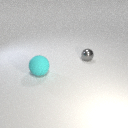
large cyan rubber sphere in front of small gray metal sphere